Question: I have 4 Lat Lon positions. They represent a (rotated) rectangular region. But due to some calculation errors, sometimes they are not proper rectangular.
I want to convert those into (rotated) rectangular regions.
See Image for more clarification

In the above image I want the lat lon of the corners of the rectangle drawn given 4 lat lon as shown on the left side.
I tried searching but couldn't find any solution. Most of the solutions did not take care of rotated rectangle case.
How do I solve this problem ?
Note : Are there any libraries that does this, I am using JavaScript for implementation.
Note : I don't know if my question is more related to math.
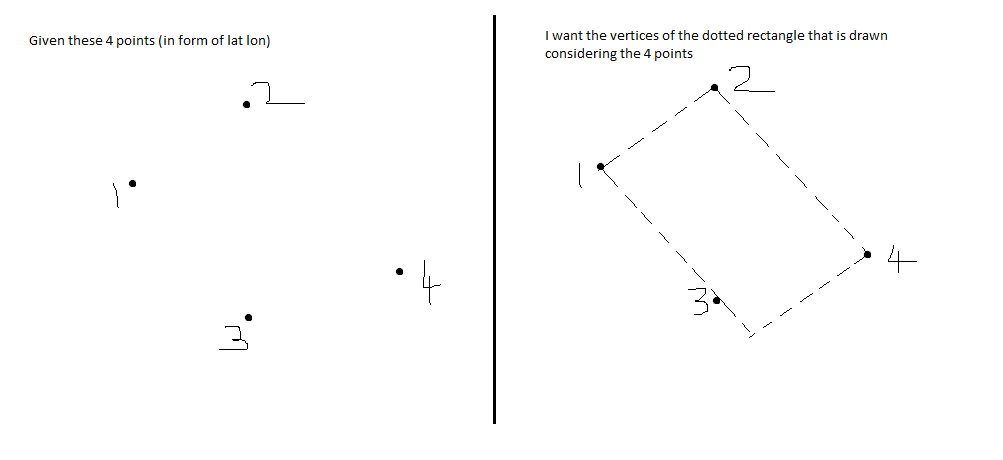
Answer: Note : This is the particular solution that I used. It may not be perfect but it works.
Algorithm :
- - - - - - - -
Note : This may not be perfect as I have not considered the earth radius and other complications associated with latitude, longitudes. But in my case the lat lon were pretty close to each other, and I wasn't interested in accuracy.
Hope some of us find it useful.